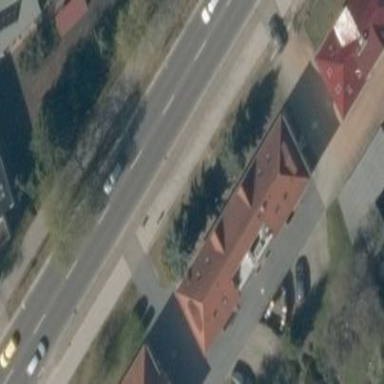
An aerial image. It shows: Building with hipped roof made of red roof tiles. The roof is oriented along the structure.